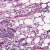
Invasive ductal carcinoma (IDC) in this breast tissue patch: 1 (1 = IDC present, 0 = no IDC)